Question: I am trying to use Highcharts to display user visits per property, however I am unsure how to set up the SQL query to properly display this. It would be a lot easier if our database simply listed page visits during specific periods of time, but it's stored per-user, per-property, per visit, as you can see here:

I know that I have to query the sum visits per property and sort it by month, but exactly the best way to do this is beyond me. This what I've got so far:
'''
<?php
$con = mysql_connect('localhost', 'root', 'root');
if (!$con) {
die('Could not connect: '.mysql_error());
}
mysql_select_db('demeure', $con);
//$date_start = $_POST['date_start'];
//$date_end = $_POST['date_end'];
$date_start = '2012-07-01 00:00:00';
$date_end = '2012-08-01 00:00:00';
$result = mysql_query("
SELECT
COUNT(id) AS count,
created_at
FROM
user_property_visits
WHERE
created_at BETWEEN '$date_start' AND '$date_end'");
while ($row = mysql_fetch_array($result)) {
echo $row['count'] . " " . $row['created_at']. "
";
}
mysql_close($con);
?>
'''
This results with a blank page. I'm not sure how close I am to getting what I need, but thanks for the help.
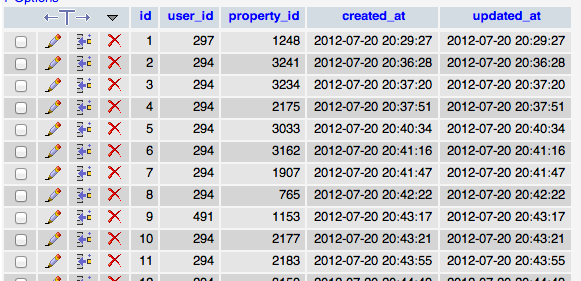
Answer: I was able to solve it with the following:
'''
<?php
$host = "localhost";
$user = "root";
$pass = "root";
$database = "demeure_new";
$dsn = "mysql:dbname=$database;host=$host";
$pdo = new PDO($dsn, $user, $pass);
$query = "SELECT DAY(created_at) AS day, MONTH(created_at) AS month, YEAR(created_at) AS year, count(user_id) AS count FROM user_property_views GROUP BY day";
$stmt = $pdo->prepare($query);
$stmt->execute();
$result = $stmt->fetchAll(PDO::FETCH_ASSOC);
$stmt->closeCursor();
$newArray = array();
foreach($result as $r)
$newArray[$r["year"]][$r["month"]][$r["day"]] = $r["count"];
//print_r($newArray);
json_encode($result, JSON_NUMERIC_CHECK);
echo json_encode($newArray);
?>
'''